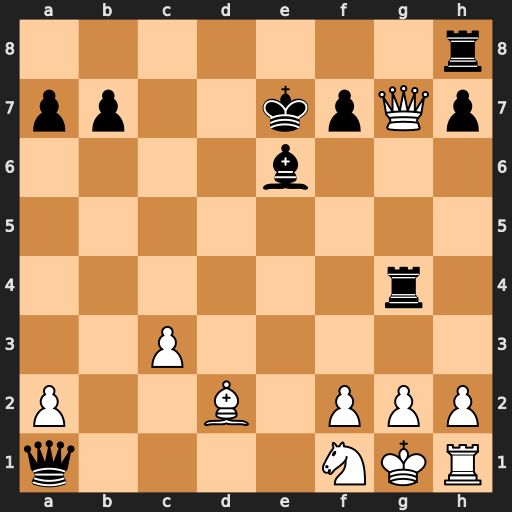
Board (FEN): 7r/pp2kpQp/4b3/8/6r1/2P5/P2B1PPP/q4NKR
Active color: w
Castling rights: -
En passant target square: -
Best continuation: Qxh8 Bc4 Qe5+